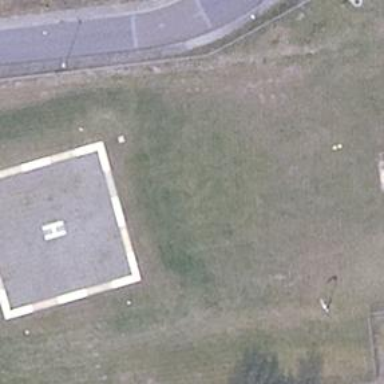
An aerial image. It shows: Image of helipad at airport.